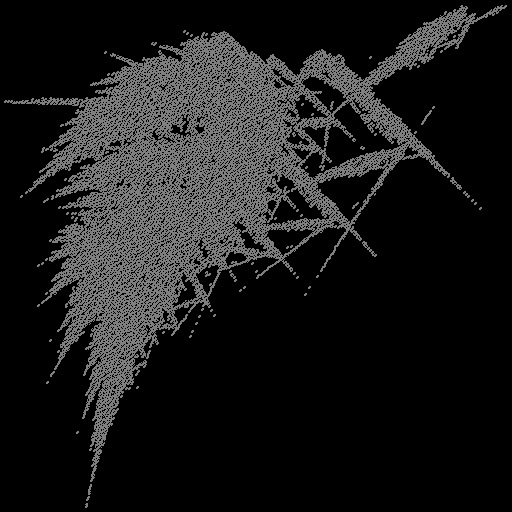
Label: turbanshell